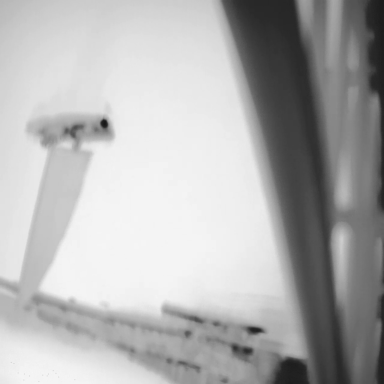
There is a sailboat in the infrared image.